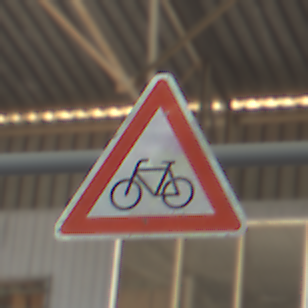
Verkehrszeichen: RadverkehrRechts
Umgebung: Indoor, Urban
Tageszeit: Midday
Wetter: NotSpecified
Licht: Natural
Jahreszeit: NotSpecified
Kontrast: MediumContrast